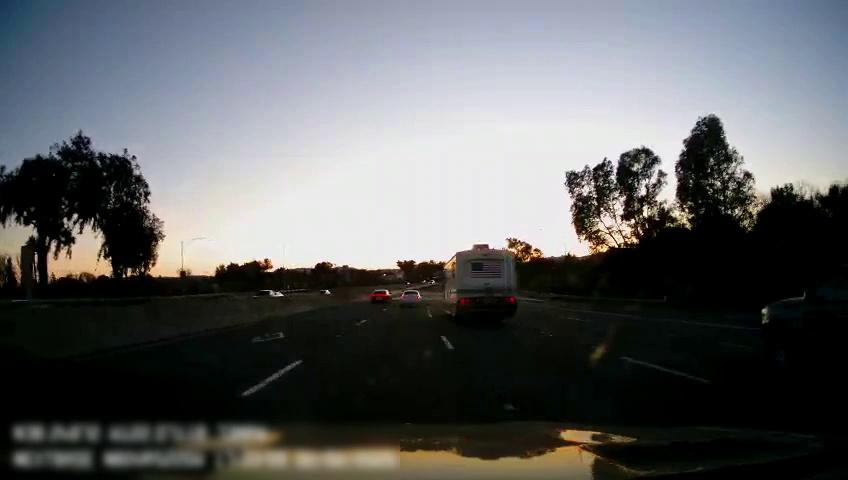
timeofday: Day
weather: Sunny
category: Drivable Space
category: Vehicles | Van
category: Vehicles | Truck
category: Vehicles | Car
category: Vehicles | SUV
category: Vehicles | Car
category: Vehicles | Car
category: Vehicles | Car
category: Lanes | Current Lane
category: Lanes | Alternate Lane
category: Lanes | Alternate Lane
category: Lanes | Current Lane
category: Lanes | Alternate Lane
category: Lanes | Alternate Lane